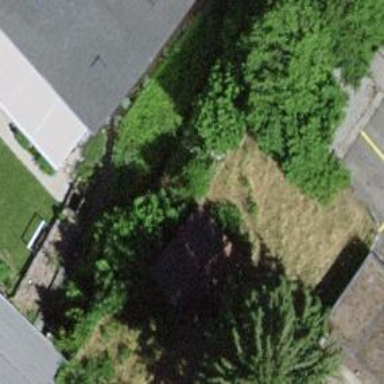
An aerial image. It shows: Shed.